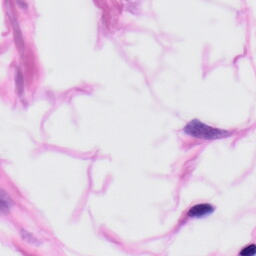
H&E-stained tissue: Skin